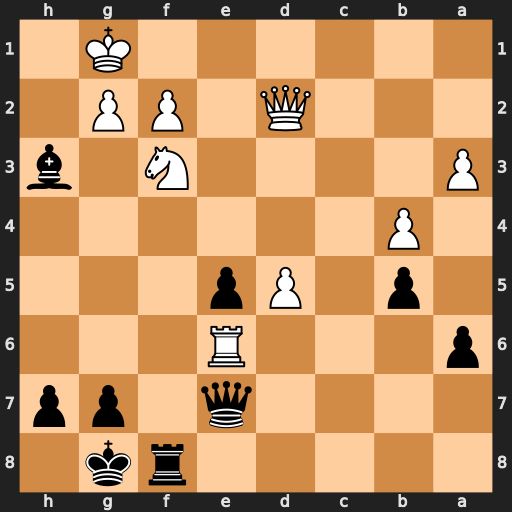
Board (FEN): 5rk1/4q1pp/p3R3/1p1Pp3/1P6/P4N1b/3Q1PP1/6K1
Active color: b
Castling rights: -
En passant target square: -
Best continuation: Bxe6